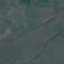
Label: HerbaceousVegetation